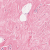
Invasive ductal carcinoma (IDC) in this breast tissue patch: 0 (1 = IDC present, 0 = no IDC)